Question: How many items?
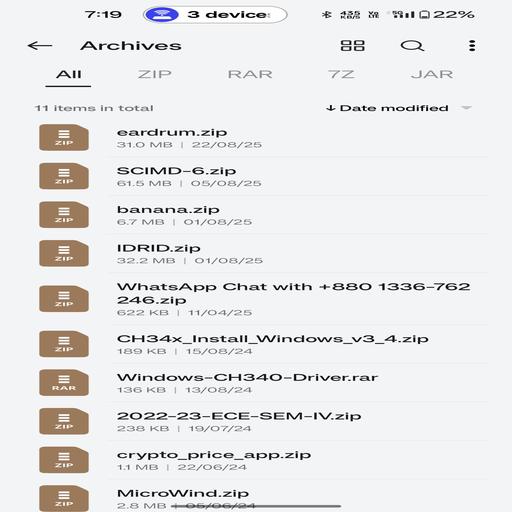
Answer: 11 items